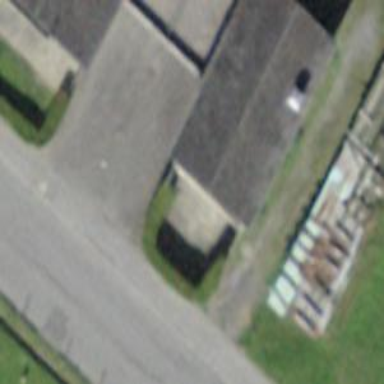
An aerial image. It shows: Detached building.